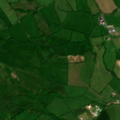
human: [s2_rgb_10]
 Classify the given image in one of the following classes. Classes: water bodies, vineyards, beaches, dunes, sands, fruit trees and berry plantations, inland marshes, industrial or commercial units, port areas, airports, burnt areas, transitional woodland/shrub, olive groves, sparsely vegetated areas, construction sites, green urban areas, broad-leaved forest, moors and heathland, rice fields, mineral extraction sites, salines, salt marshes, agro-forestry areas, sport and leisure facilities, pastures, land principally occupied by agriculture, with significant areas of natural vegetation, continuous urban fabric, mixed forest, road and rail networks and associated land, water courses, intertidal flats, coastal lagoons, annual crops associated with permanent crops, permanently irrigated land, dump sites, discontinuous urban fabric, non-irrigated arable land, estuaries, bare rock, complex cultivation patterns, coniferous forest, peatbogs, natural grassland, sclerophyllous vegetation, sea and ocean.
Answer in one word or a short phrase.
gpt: pastures, land principally occupied by agriculture, with significant areas of natural vegetation, transitional woodland/shrub